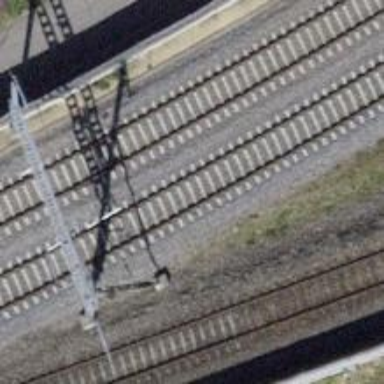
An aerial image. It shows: Single railway track with electrified contact line.